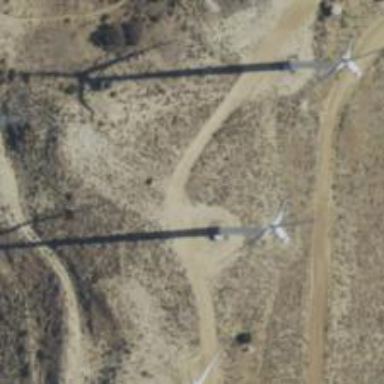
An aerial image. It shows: Wind power generator with wind turbines.